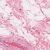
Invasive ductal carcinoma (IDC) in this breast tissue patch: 0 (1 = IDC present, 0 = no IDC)